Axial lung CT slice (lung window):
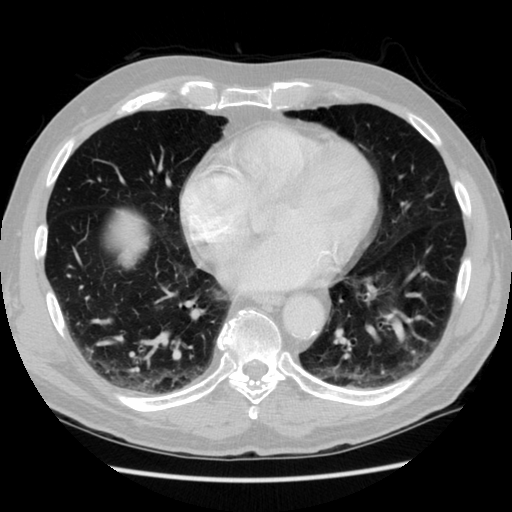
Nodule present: no